Aerial crown-view tile of a tropical tree (Barro Colorado Island, Panama), acquired 20240918:
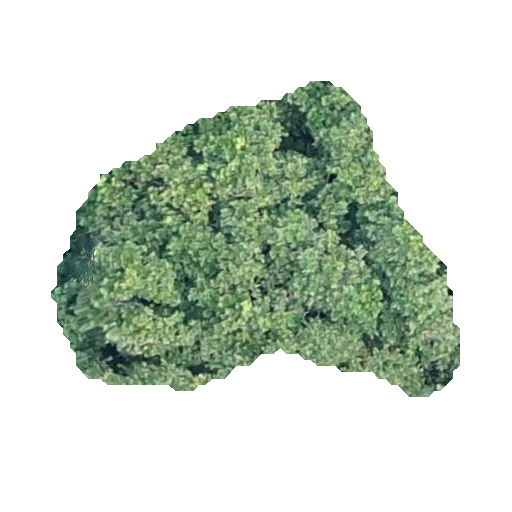
Species: Anacardium excelsum
GBIF accepted scientific name: Anacardium excelsum
Crown area: 137.556 m²